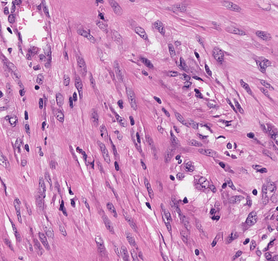
Tumor epithelial tissue: no
Tumor-associated stroma tissue: yes
Normal tissue: no